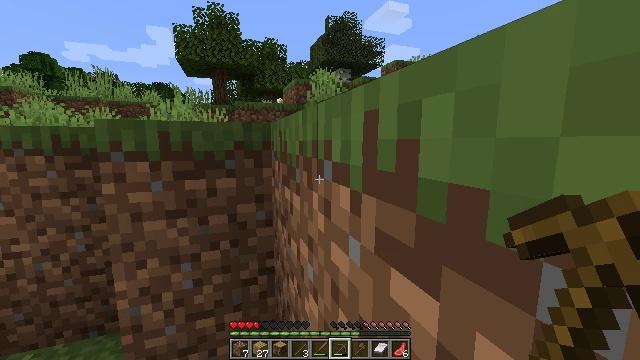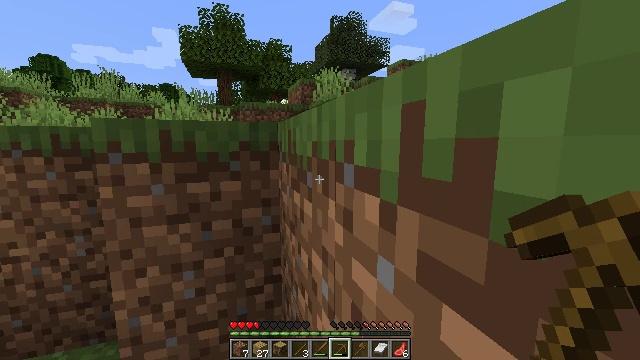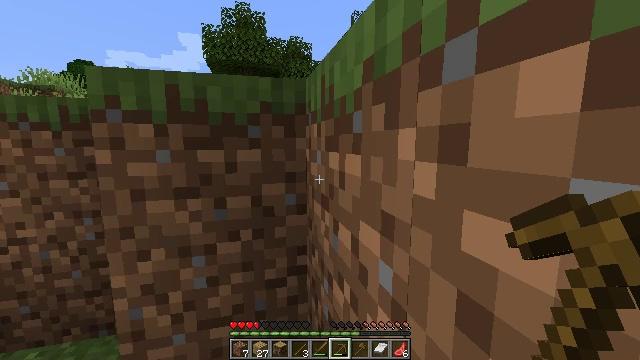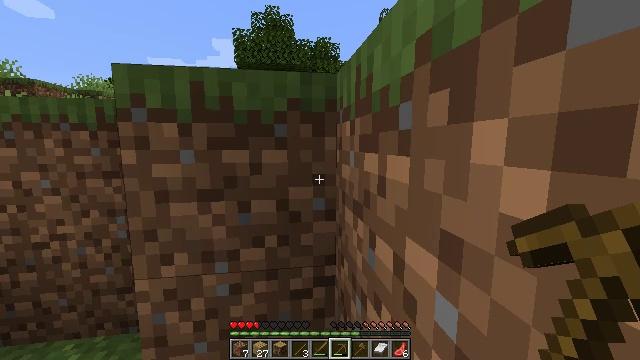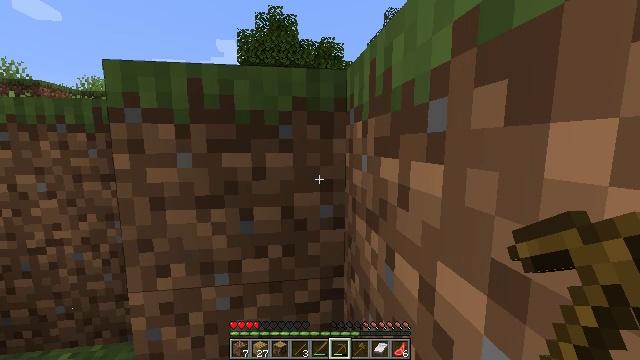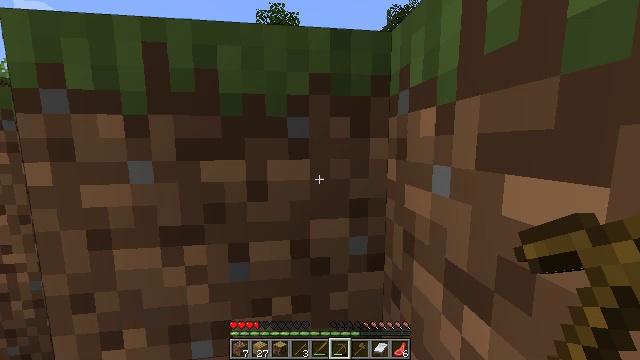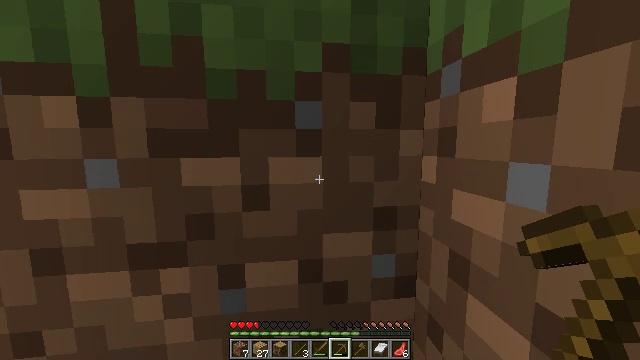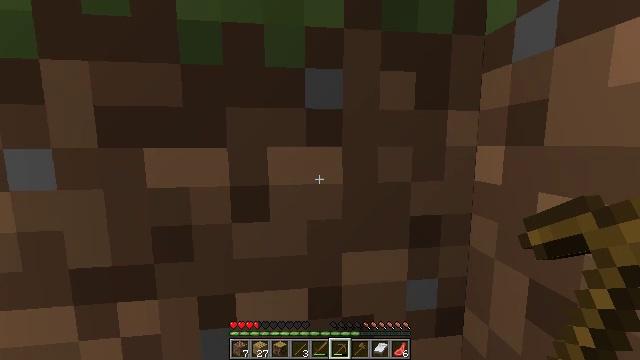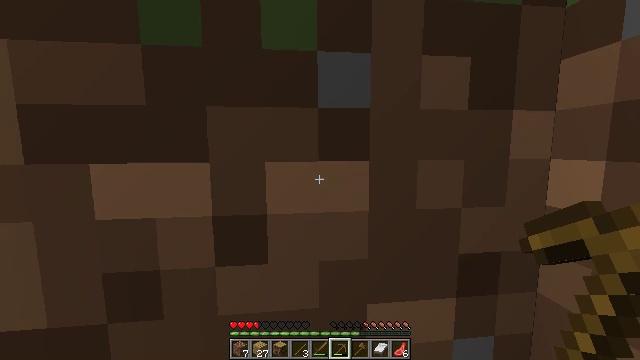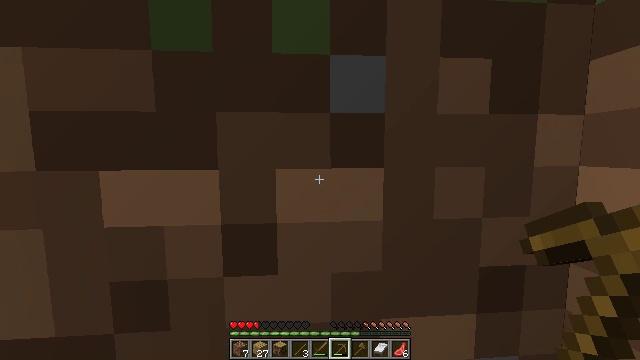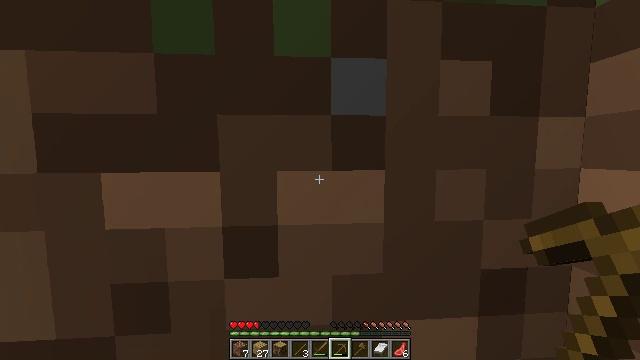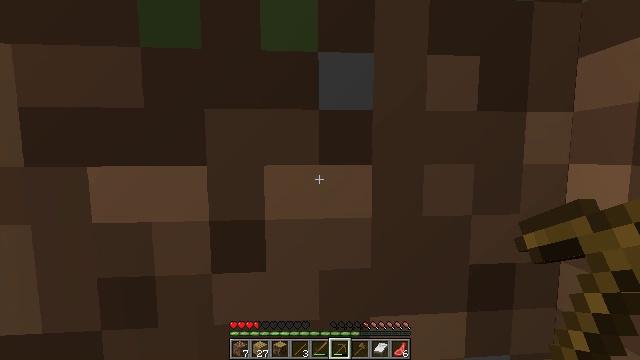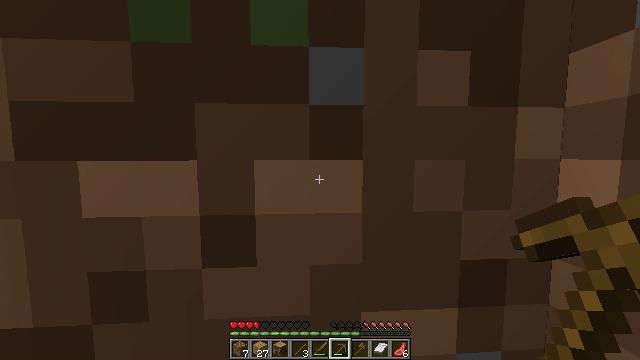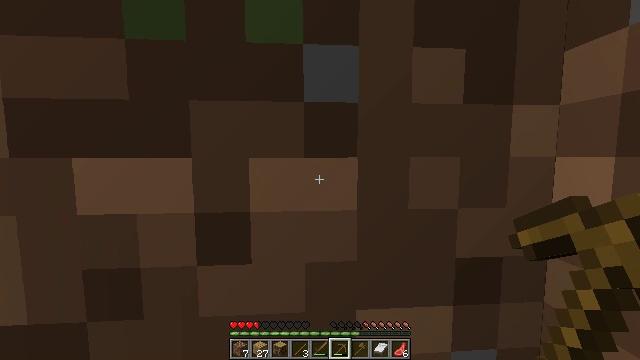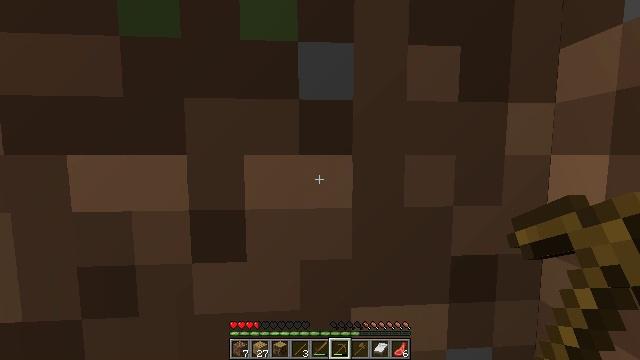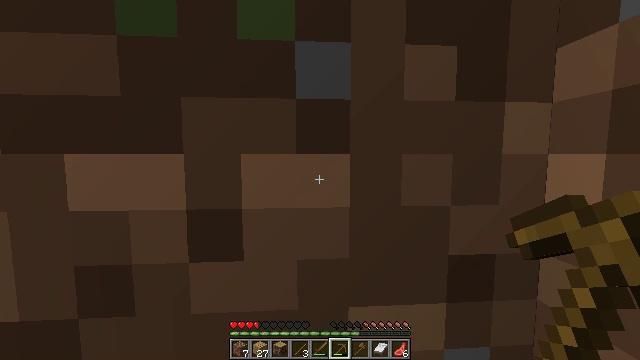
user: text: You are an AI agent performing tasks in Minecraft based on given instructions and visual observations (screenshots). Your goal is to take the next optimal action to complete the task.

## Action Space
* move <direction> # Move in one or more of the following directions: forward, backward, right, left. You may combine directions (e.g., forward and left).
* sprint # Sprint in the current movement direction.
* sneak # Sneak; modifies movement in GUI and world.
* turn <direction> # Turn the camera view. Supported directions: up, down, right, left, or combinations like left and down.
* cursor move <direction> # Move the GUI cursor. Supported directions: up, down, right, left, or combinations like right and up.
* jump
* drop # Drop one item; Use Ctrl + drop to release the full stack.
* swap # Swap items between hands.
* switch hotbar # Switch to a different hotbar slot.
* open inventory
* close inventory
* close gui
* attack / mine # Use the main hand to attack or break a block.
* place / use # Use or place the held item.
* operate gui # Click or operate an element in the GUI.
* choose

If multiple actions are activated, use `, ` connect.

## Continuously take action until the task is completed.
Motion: motion action
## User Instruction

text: Break the grass block.
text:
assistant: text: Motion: move forward
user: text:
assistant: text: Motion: move forward, turn left
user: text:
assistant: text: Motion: move forward, turn left
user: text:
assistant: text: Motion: move forward
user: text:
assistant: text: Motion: move forward
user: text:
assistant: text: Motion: move forward
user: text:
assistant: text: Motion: move forward
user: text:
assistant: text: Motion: move forward
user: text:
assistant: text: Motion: move forward, turn left and up
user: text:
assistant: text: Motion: move forward
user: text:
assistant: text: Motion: no_op
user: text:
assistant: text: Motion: no_op
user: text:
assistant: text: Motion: no_op
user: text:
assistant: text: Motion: no_op
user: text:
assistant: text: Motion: no_op
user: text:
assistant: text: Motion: attack / mine
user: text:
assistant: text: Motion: attack / mine
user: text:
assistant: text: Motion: attack / mine
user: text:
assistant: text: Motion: attack / mine
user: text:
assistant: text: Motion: attack / mine
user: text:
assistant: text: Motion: attack / mine
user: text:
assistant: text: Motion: attack / mine
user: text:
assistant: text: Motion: attack / mine
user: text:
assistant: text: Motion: attack / mine
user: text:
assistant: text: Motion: attack / mine
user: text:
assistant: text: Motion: attack / mine
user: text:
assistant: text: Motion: attack / mine
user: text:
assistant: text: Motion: attack / mine
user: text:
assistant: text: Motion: attack / mine
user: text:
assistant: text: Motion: attack / mine